Question: I wonder if anyone has encountered this and what they did to fix it.
IE, is not applying a style for a class I added at runtime (jQuery). The weird thing is that the Developer Tools is showing it should be applied. See picture below.
The "fa-bars" element has a parent with "blue" class. In this case, I added the "blue" class within $(document).ready(). If I add the "blue" class on the HTML markup (instead of doing it at run-time), it applies the style correctly. But that is not what I want to do.
I only have this problem on IE (I use IE8), but Chrome and FF both render the page as I expect (correctly). Any ideas on how to solve this?
It appears to be a problem only when rendering pseudo content (eg, FontAwesome). If I replace the element with plain text, it works.

Here's my full HTML with links to CDNs for FontAwesome and jQuery:
'''
<!DOCTYPE html>
<html lang="en">
<head>
<meta charset="utf-8" />
<meta http-equiv="X-UA-Compatible" content="IE=edge" />
<meta name="viewport" content="width=device-width" />
<title>Test</title>
<link href="http://netdna.bootstrapcdn.com/font-awesome/4.0.3/css/font-awesome.css" rel="stylesheet">
<script src="http://code.jquery.com/jquery-1.10.2.min.js" type="text/javascript"></script>
<script type="text/javascript">
$(document).ready(function () {
$('.nav-toc').addClass('blue');
});
</script>
<style type="text/css">
.fa {font-size: 1.5em;}
.nav-toc {color: red;}
.blue {color: blue;}
</style>
</head>
<body class="pson-green">
<div id="master-body">
<!-- Top banner (Menu) -->
<div id="master-header">
<div class="content-wrapper">
<div id="nav-grp-toc" class="nav-container">
<div class="nav-btn nav-toc" title="Contents Menu"><i class="fa fa-bars"></i></div>
</div><div id="nav-grp-help" class="nav-container">
<div class="nav-btn nav-help" title="Help"><i class="fa fa-question"></i></div>
</div><div id="nav-grp-counters" class="nav-container">
<div id="page-counter" class="nav-page counter-panel">
<div id="current-page" class="current-count" title="Current page number"></div>
<div id="total-pages" class="max-count" title="Total number of pages"></div>
</div>
<div id="question-counter" class="nav-quiz counter-panel">
<div id="current-question" class="current-count" class="Current question number"></div>
<div id="total-questions" class="max-count" title="Total number of questions"></div>
</div>
</div><div id="nav-grp-steppers" class="nav-container">
<div class="nav-btn nav-page nav-prev" title="Back"><i class="fa fa-chevron-left"></i></div>
<div class="nav-btn nav-page nav-next" title="Next"><i class="fa fa-chevron-right"></i></div>
</div><div id="nav-grp-exit" class="nav-container">
<div class="nav-btn nav-page nav-exit" title="Exit Course"><i class="fa fa-sign-out"></i></div>
</div>
</div>
<div id="dimmer-for-header" class="dimmer"></div>
</div>
</div>
</body>
</html>
'''
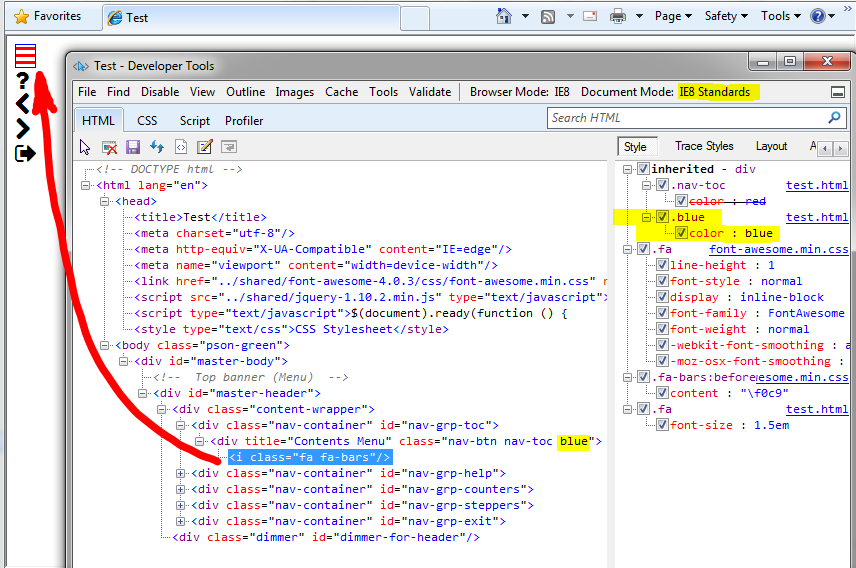
Answer: I think I may have found an answer. It appears from my searches for similar posts, the problem is with IE's handling of pseudo elements. Unfortunately, I number of answers/suggestions on these posts don't appear to work in my case, except for this <URL>. I added this to my script:
'''
var ie = (function () {
var undef,
v = 3,
div = document.createElement('div'),
all = div.getElementsByTagName('i');
while (
div.innerHTML = '<!--[if gt IE ' + (++v) + ']><i></i><![endif]-->',
all[0]
);
return v > 4 ? v : undef;
} ());
function redrawPseudos() {
var head = document.getElementsByTagName('head')[0],
style = document.createElement('style');
style.type = 'text/css';
style.styleSheet.cssText = ':before,:after{content:none !important;}';
head.appendChild(style);
setTimeout(function () {
head.removeChild(style);
}, 0);
}
'''
So when I have to add/remove a class, which I expect to impact the styling of a pseudo element, I have to do this:
'''
$('.class1').addClass('newclass');
if (ie === 8) {
redrawPseudos();
}
'''
It is probably an expensive way of doing it. But I only have less than a dozen of pseudo elements.
You can improve this by passing a selector to redrawPseudos() and including it to the style. This will limit the redraw to the elements identified by your selector.
'''
function redrawPseudos(sel) {
...
style.styleSheet.cssText = sel + ':before, ' + sel + ':after, ' + sel + ' *:before, ' + sel + ' *:after ' + '{content:none !important;}';
...
}
'''